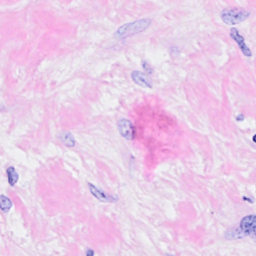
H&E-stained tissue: Breast